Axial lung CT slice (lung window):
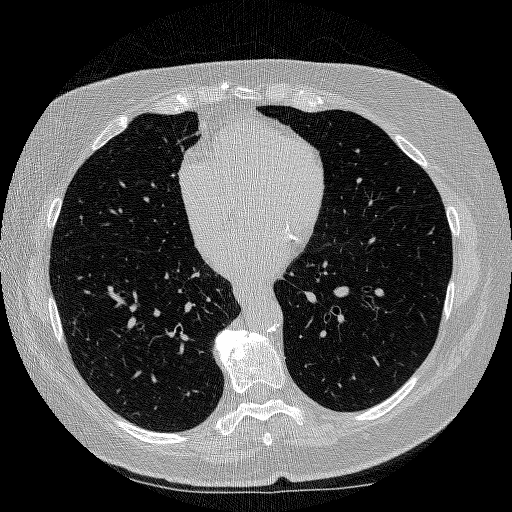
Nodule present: no